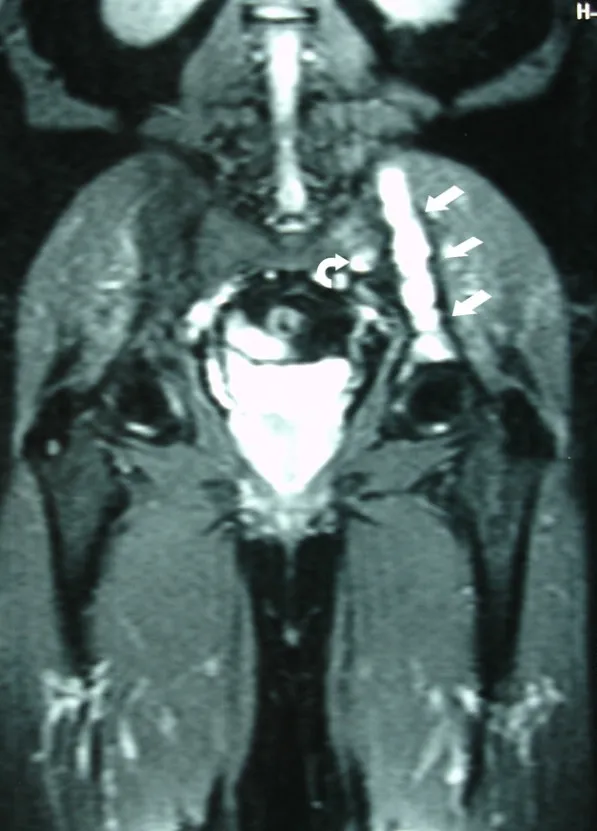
Coronal STIR. MRI image shows an increased signal at the left iliac bone (arrows) and at the left sacral wing (curved arrow).
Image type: radiology (mri)